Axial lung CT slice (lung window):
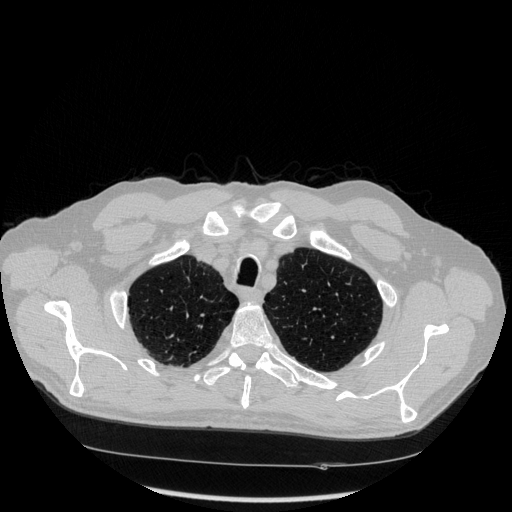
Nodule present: no